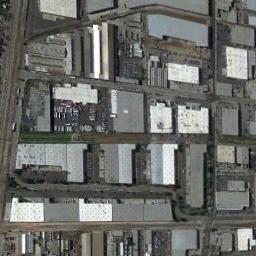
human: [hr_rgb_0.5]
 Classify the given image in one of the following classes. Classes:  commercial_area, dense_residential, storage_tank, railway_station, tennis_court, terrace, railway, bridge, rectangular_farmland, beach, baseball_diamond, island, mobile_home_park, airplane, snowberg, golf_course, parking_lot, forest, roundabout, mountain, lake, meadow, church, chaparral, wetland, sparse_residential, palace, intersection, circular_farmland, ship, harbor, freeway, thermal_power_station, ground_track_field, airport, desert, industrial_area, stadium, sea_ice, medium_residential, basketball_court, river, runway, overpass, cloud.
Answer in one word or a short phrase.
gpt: industrial_area